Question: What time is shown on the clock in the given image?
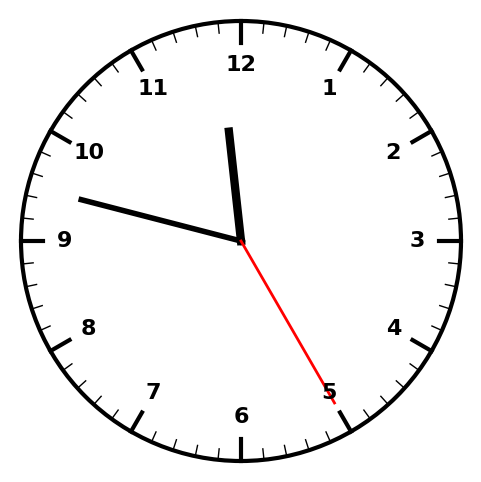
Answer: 11:47:25